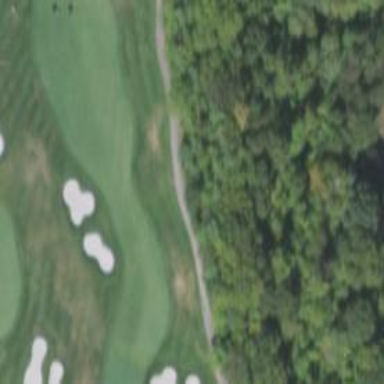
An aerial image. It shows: Service road designated as golf cart path.